Interaction volume radius: 10 \u00c5
Interaction volume height: 15 \u00c5
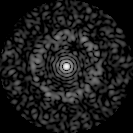
Disorder parameter: 0.8481